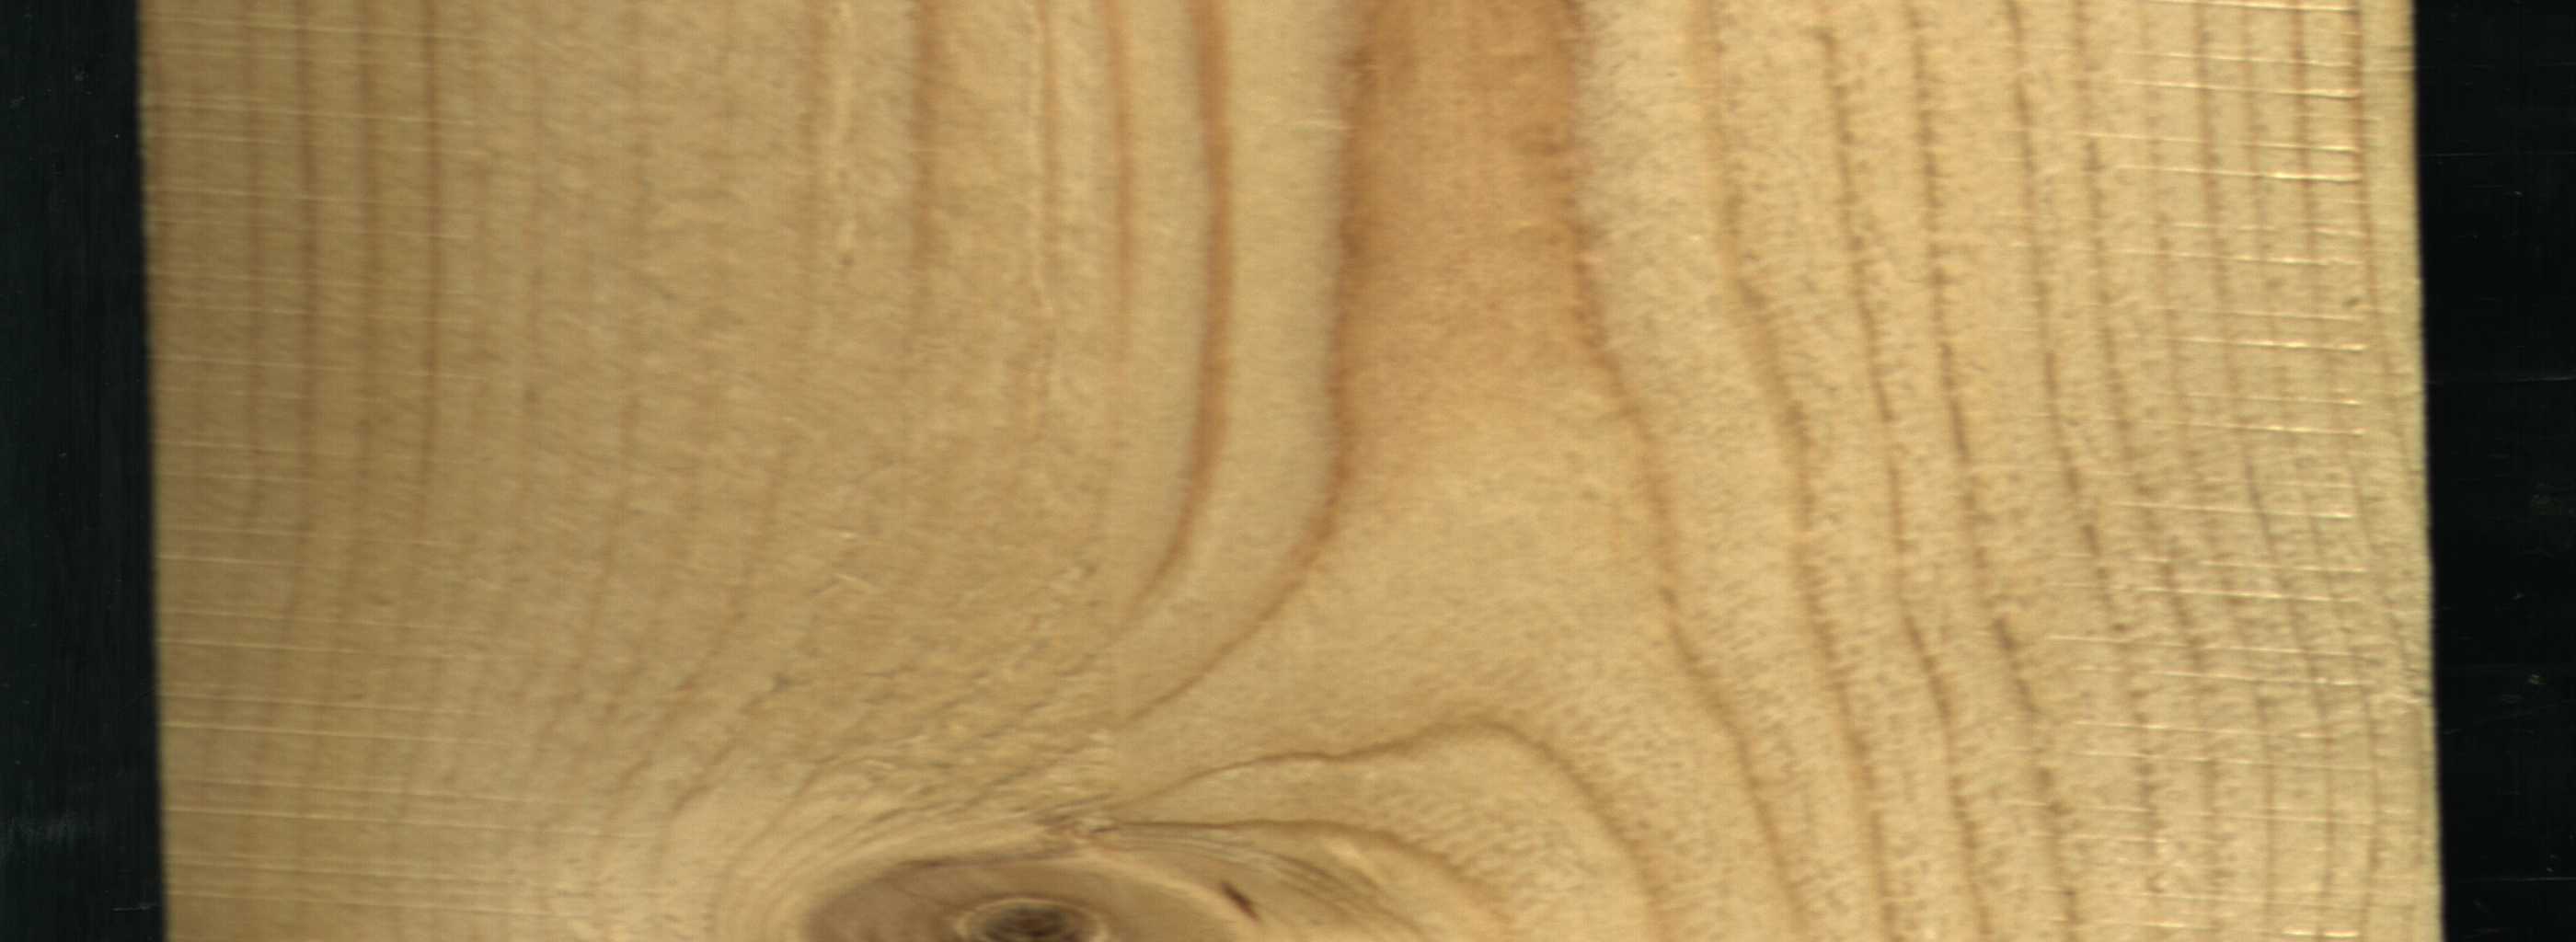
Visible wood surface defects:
Live_Knot